Question: I have this spreadsheet in the picture... I want to fill up to 30/ago but the only way I know is to fill by hand...
What would be the formula to drag this horizontally and it increment by 1 per column?

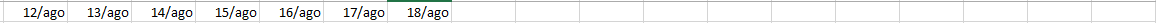
Answer: You can use:
'''
=COLUMN() & "/ago"
'''
it returns '1/ago' in first column, '2/ago' is second and so on.
Also you can adjust formula, say:
'''
=(COLUMN() -3) & "/ago"
'''
returns '1/ago' in column 4, '2/ago' in column 5 and so on.

in starting cell, say 'B4' wirte '1/ago'. Then in next cell, 'C4' in our case, write
'''
=COUNTA($B$4:B$4)+1 & "/ago"
'''
and drag across